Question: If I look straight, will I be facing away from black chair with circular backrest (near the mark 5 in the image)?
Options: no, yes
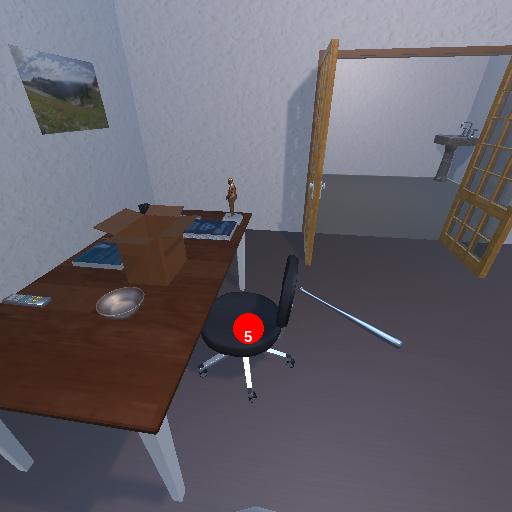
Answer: no